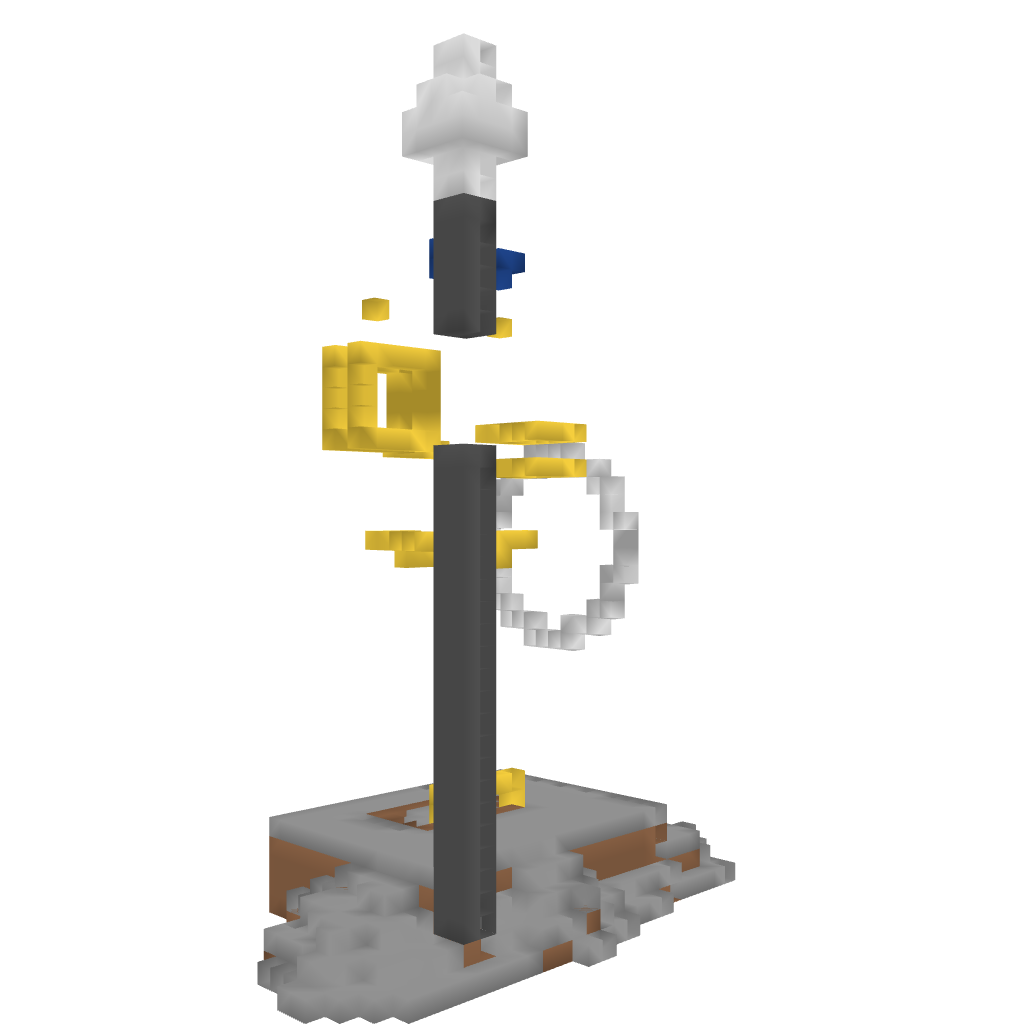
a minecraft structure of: Statue of the Oracle of Apollo